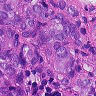
Metastatic tissue present: yes